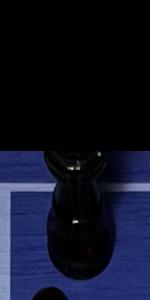
Label: Queen_Black